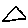
Label: triangle